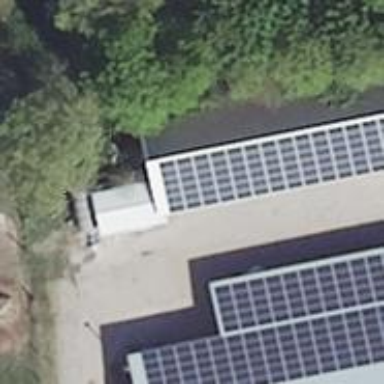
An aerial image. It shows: Solar photovoltaic panel generator producing electricity as small installation.